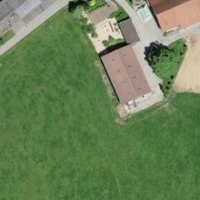
EUNIS habitat code: 24
Species observed at this site:
Lysimachia vulgaris